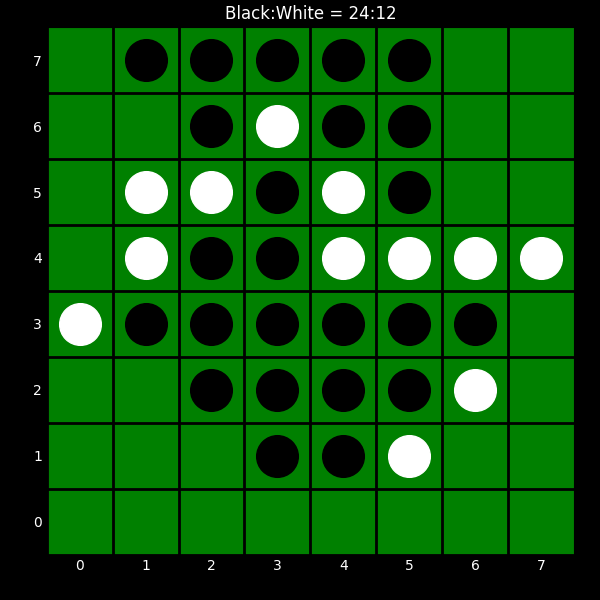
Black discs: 24
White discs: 12